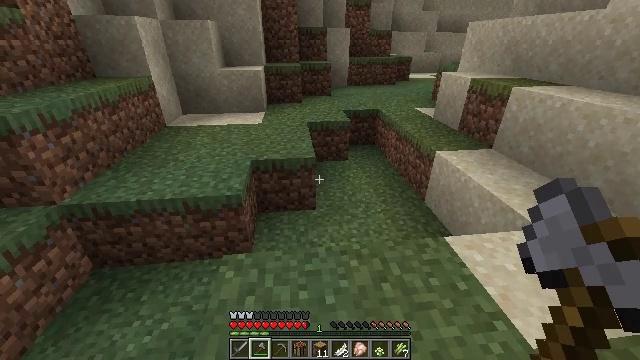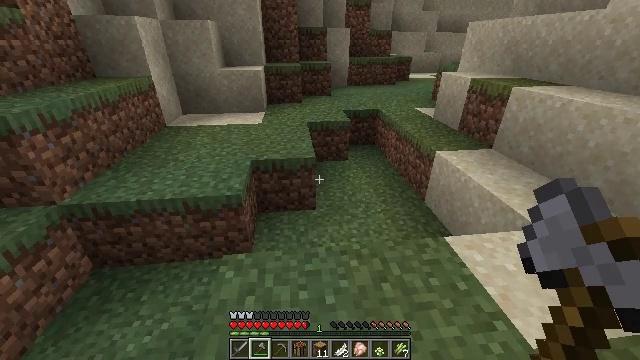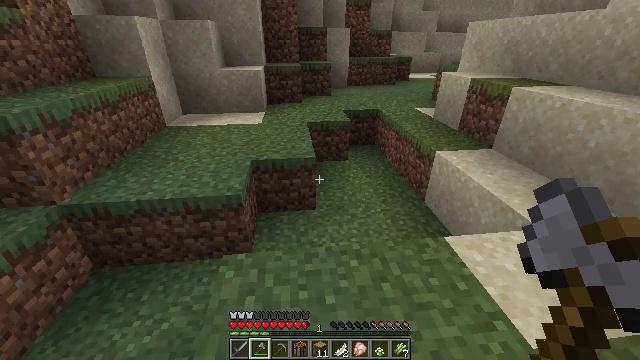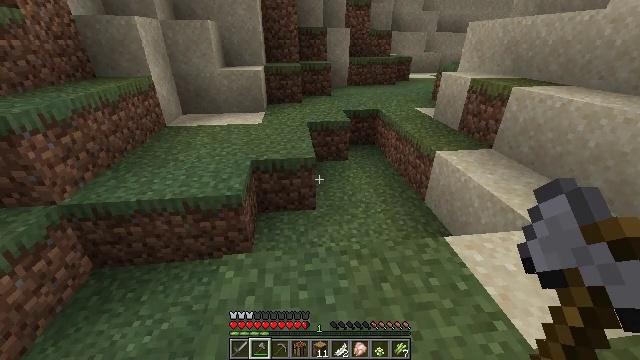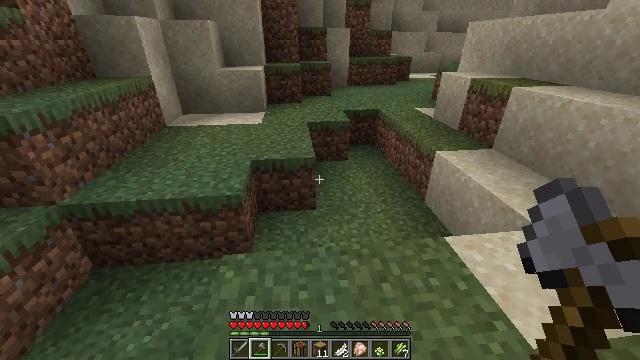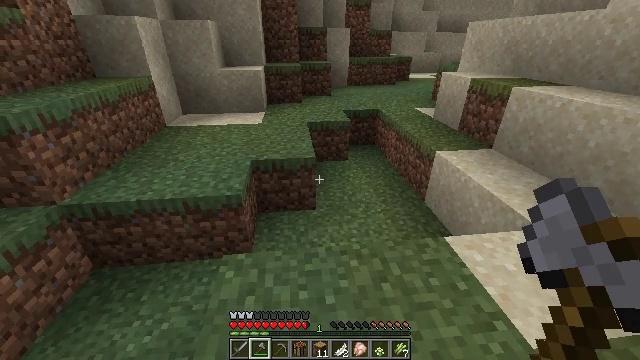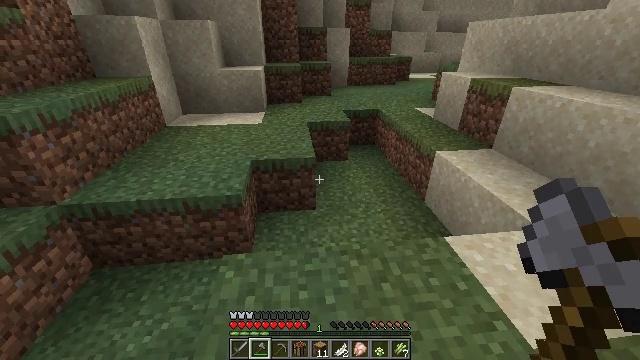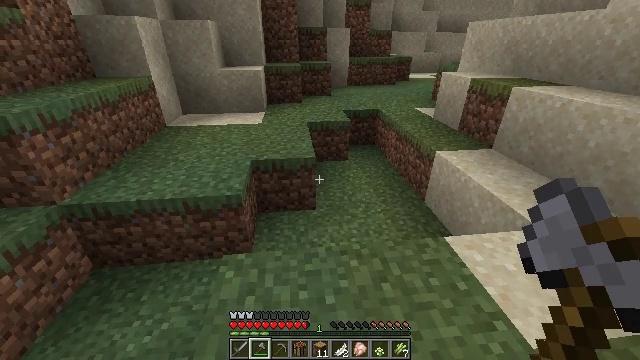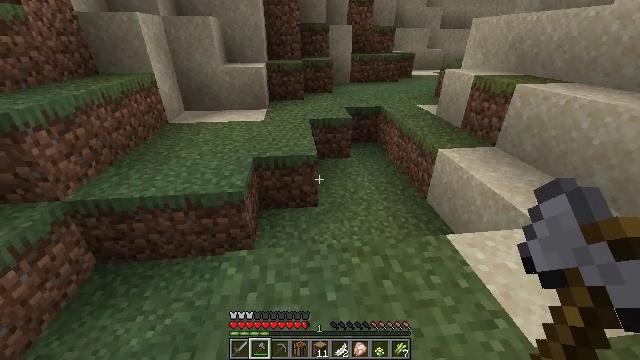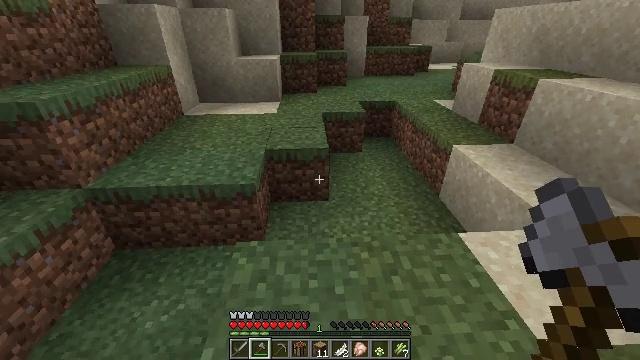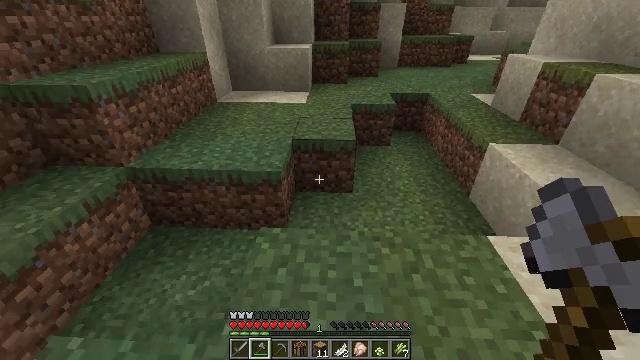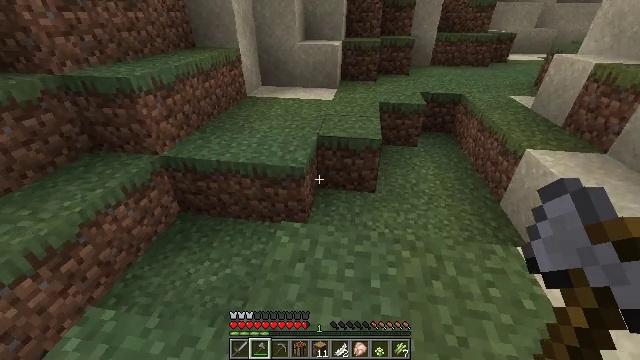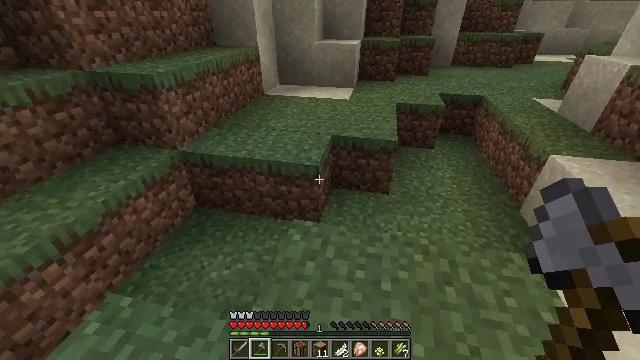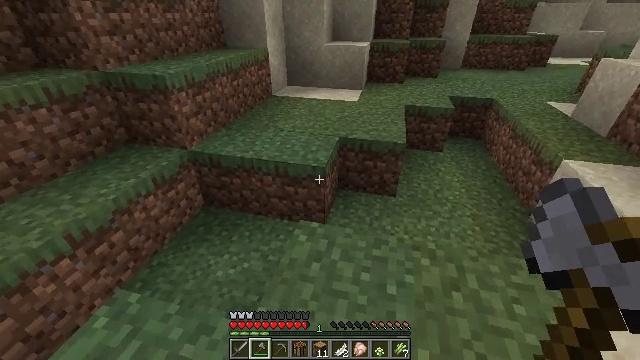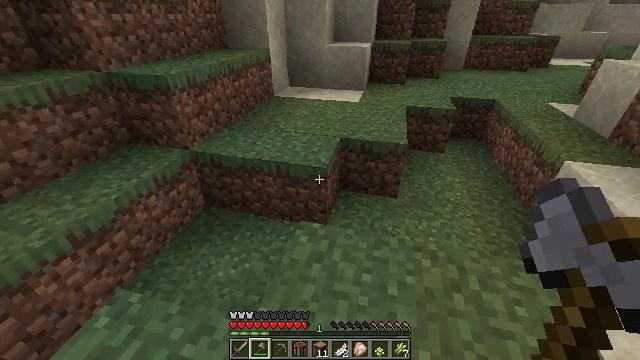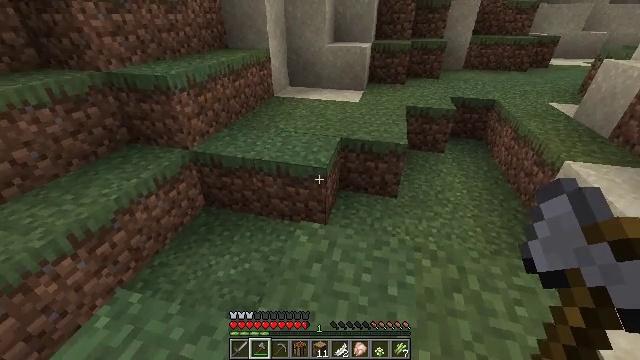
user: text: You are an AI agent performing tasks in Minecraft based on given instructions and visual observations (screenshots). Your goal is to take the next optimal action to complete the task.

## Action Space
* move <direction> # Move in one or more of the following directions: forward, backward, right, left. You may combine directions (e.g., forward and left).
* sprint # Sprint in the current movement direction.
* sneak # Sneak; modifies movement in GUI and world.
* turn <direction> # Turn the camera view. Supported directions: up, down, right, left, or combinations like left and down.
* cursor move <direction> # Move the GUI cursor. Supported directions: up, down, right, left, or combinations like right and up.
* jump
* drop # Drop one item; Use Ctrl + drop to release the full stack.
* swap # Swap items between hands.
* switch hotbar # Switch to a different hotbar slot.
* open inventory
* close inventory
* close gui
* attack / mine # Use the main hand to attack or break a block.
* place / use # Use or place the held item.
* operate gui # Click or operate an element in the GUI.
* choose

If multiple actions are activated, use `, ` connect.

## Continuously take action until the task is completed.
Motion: motion action
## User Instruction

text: Mine sand by the water.
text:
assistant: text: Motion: no_op
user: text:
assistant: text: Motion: no_op
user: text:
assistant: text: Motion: no_op
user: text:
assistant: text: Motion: no_op
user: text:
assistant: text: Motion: no_op
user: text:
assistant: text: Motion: no_op
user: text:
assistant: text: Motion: no_op
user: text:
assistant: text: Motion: no_op
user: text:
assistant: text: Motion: turn left and down
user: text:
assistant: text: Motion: turn left and down
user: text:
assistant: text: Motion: turn left
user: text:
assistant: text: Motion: turn left
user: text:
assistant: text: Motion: turn left
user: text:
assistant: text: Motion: no_op
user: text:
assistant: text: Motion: no_op
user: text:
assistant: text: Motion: no_op
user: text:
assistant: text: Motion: turn left and up
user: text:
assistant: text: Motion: turn left and up
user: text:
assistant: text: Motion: turn left and up
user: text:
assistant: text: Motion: turn left
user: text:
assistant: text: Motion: turn left
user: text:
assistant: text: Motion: turn left
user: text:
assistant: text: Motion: turn left and down
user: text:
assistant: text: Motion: turn left and down
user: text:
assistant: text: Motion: turn right and down
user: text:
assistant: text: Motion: turn right and down
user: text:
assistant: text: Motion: turn right and down
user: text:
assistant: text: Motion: turn right and down
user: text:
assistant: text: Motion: turn right and up
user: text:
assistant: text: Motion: move back, turn up